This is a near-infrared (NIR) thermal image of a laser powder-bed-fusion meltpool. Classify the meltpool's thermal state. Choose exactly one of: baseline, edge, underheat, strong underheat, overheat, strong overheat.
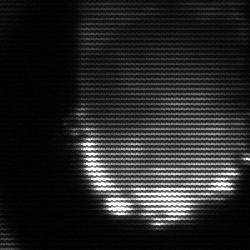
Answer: baseline